Question: I have two 'Vector3' points and .
I want to get vector placed 90% of trajectory path from to .
How can i calculate this vector?

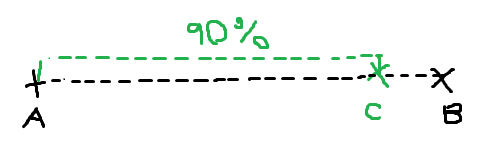
Answer: '''
vectorA.lerp( vectorB, 0.9 ); // this modifies vectorA
'''
or
'''
vectorC.subVectors( vectorB, vectorA ).multiplyScalar( 0.9 ).add( vectorA );
'''
or
'''
vectorC.copy( vectorA ).lerp( vectorB, 0.9 );
'''
Maybe you can discover other ways to do it. :-)
three.js r.69